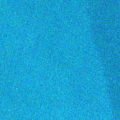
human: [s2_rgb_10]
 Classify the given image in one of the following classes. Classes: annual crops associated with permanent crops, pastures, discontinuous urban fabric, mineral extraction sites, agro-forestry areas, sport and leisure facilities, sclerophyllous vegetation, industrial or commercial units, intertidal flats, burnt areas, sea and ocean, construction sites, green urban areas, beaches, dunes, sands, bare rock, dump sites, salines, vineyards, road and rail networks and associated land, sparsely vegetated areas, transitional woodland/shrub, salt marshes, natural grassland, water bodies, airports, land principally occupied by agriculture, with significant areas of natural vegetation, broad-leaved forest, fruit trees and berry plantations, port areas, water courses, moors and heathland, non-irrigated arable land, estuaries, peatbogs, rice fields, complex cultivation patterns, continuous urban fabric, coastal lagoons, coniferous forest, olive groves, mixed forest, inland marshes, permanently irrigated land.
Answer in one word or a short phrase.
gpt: sea and ocean